Interaction volume radius: 10 \u00c5
Interaction volume height: 10 \u00c5
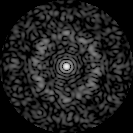
Disorder parameter: 0.7697